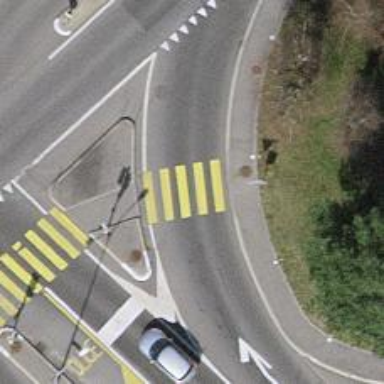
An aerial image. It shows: Zebra crossing on the road.